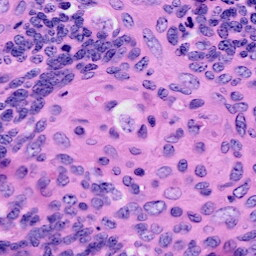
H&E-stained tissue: Cervix